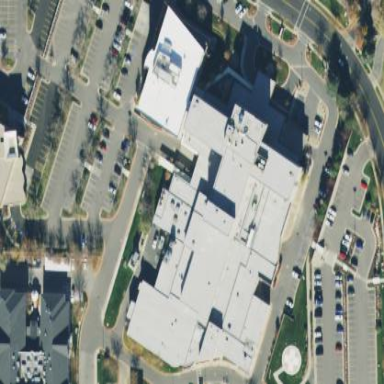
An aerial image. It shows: Healthcare facility identified as hospital.